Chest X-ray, PA view. Patient: 61 years old, sex F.
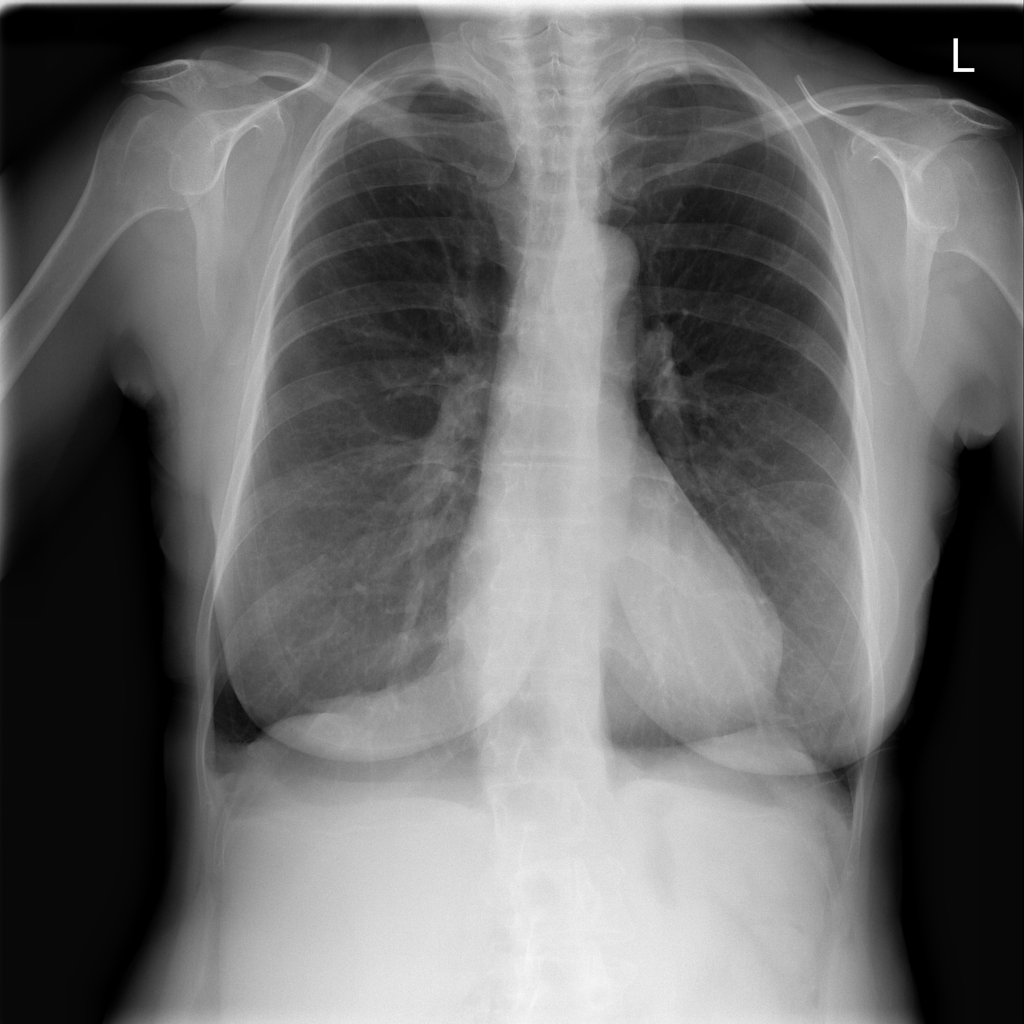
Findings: No Finding